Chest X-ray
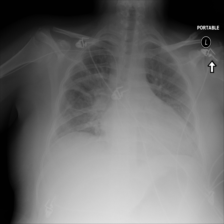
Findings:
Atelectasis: positive
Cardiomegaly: negative
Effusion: negative
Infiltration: negative
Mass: negative
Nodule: negative
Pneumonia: negative
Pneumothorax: negative
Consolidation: negative
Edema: negative
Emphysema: negative
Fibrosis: negative
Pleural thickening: negative
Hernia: negative